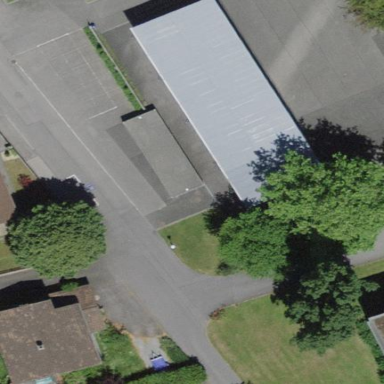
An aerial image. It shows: School building.